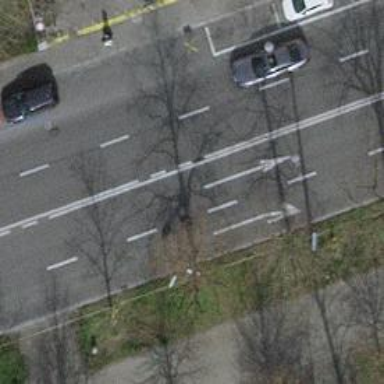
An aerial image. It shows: Secondary road with asphalt surface and trolley wires.